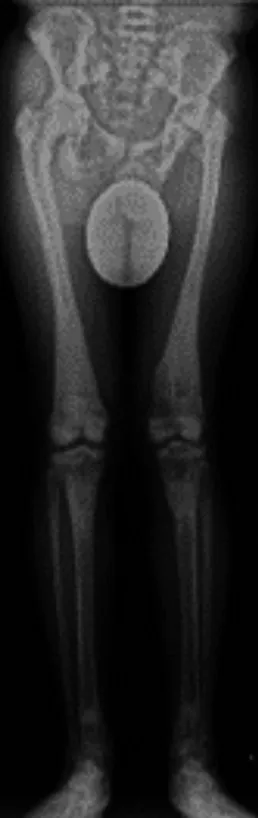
Preoperative full-leg X-ray image.
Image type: radiology (x_ray)